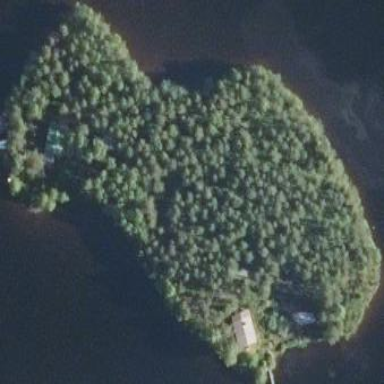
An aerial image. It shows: Islet.